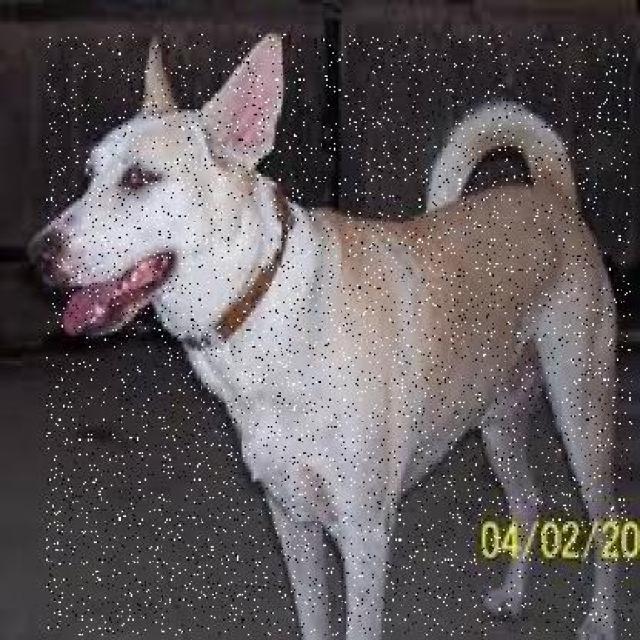
Healthy canine skin — no visible lesions, inflammation, or abnormalities. The skin and coat appear normal.